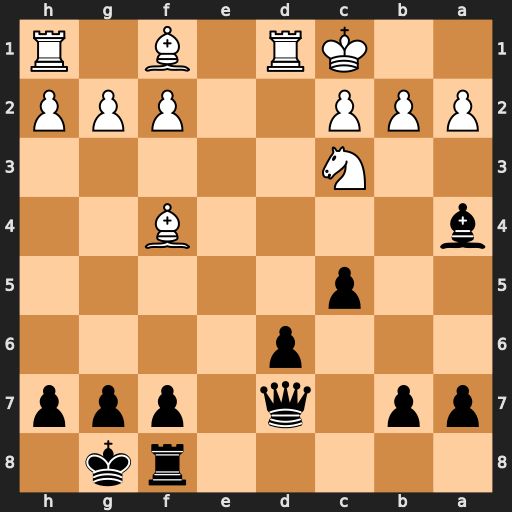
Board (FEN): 5rk1/pp1q1ppp/3p4/2p5/b4B2/2N5/PPP2PPP/2KR1B1R
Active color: b
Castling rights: -
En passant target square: -
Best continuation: Qf5 Nxa4 Qxf4+ Kb1 Qxa4